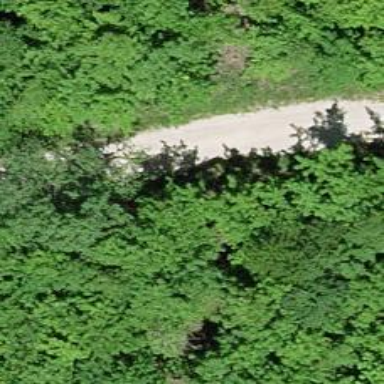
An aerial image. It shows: Gravel track with grade2 quality.